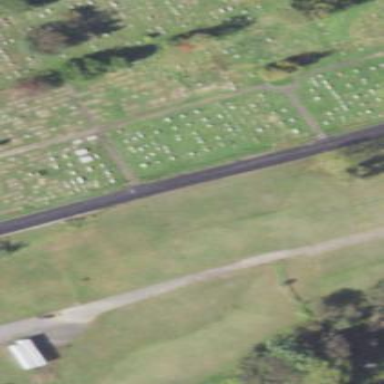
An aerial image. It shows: Cemetery.